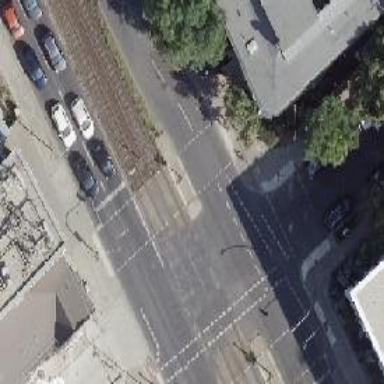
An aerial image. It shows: Crossing with traffic signals and pedestrian island.